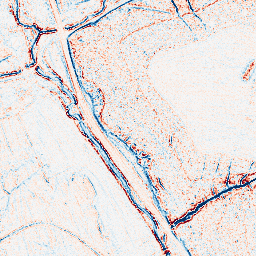
Category: edge_preserving
Decomposition family: bilateral
Decomposition parameters: d: 5
sigma_color: 150
sigma_space: 25
Upsampling method: sinc_hamming
Upsampling parameters: scale: 2
kernel_size: 4
Upsampling scale: 2